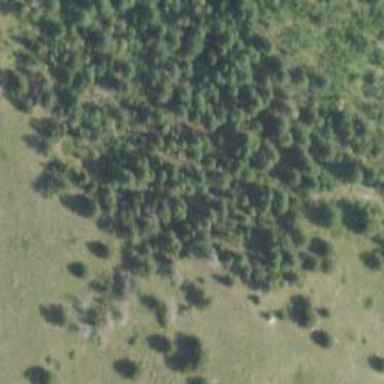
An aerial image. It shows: Coniferous woodland area.